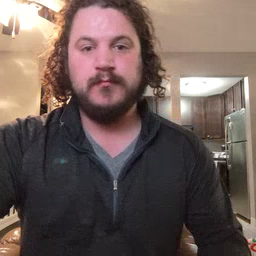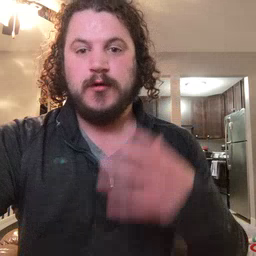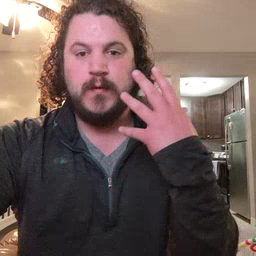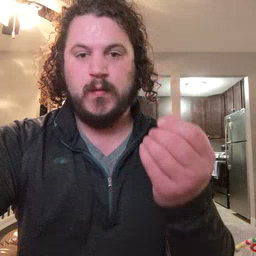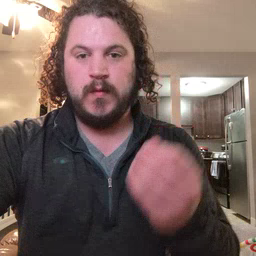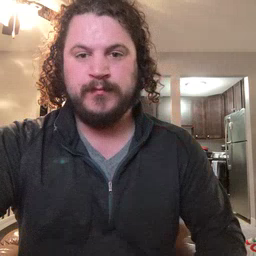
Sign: go